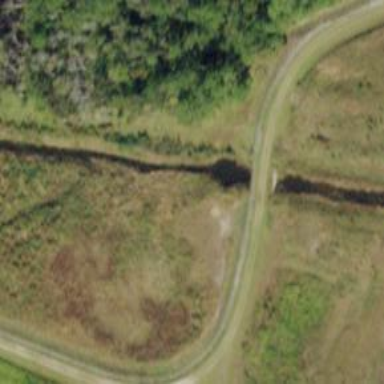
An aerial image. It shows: Culvert tunnel.